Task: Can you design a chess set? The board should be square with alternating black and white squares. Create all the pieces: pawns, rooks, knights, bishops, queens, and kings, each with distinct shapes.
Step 3476:
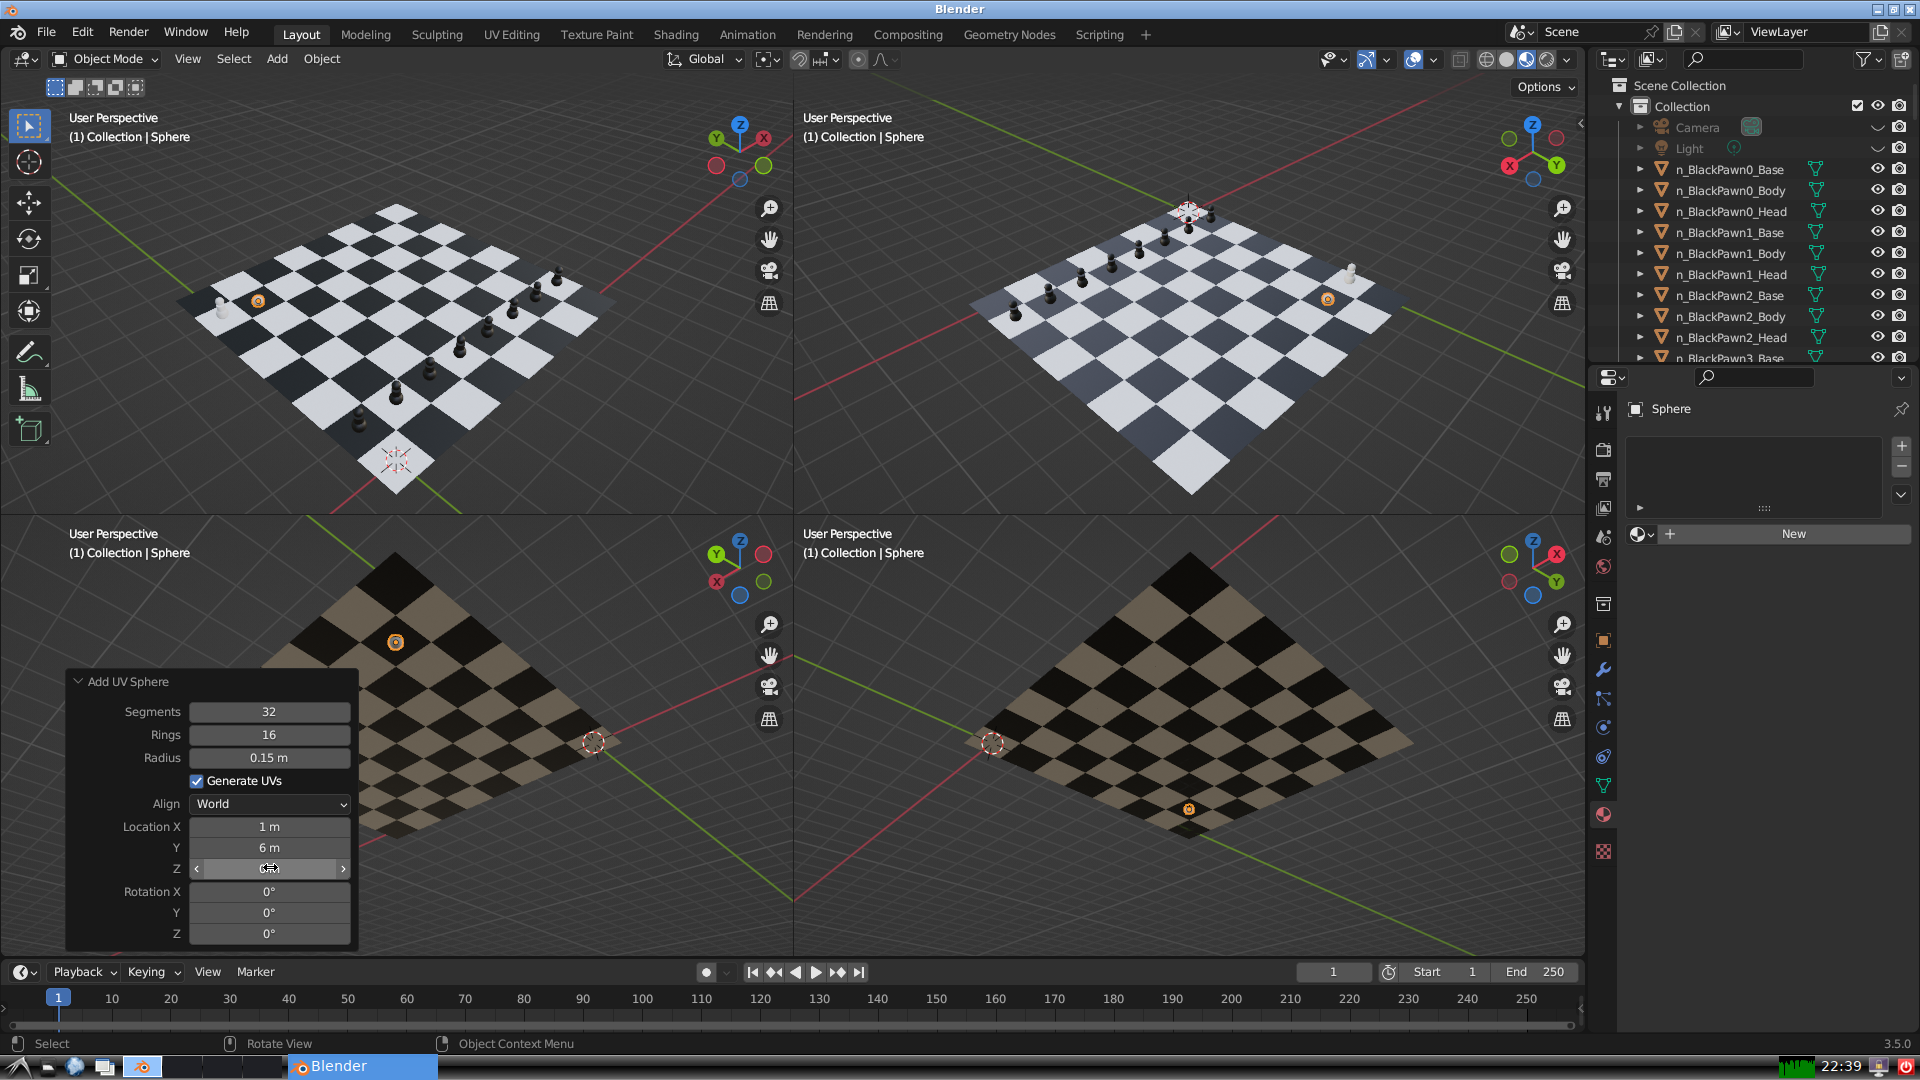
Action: click: no